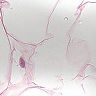
Metastatic tissue present: no